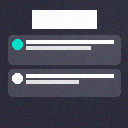
Screen state: on